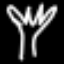
Label: fork